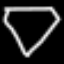
Label: diamond